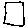
Label: square